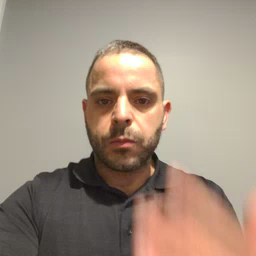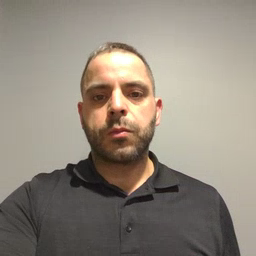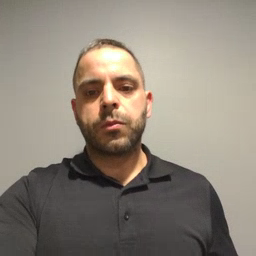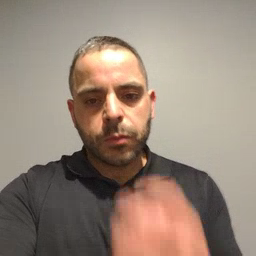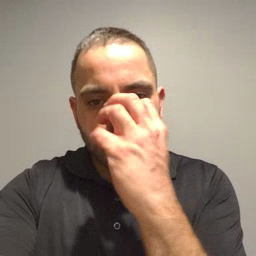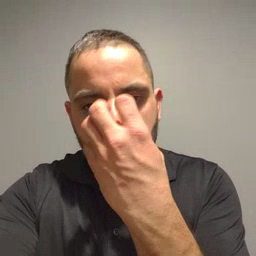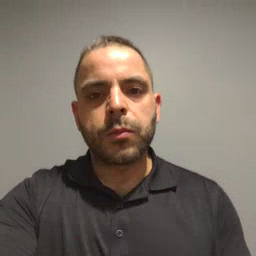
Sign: clown